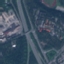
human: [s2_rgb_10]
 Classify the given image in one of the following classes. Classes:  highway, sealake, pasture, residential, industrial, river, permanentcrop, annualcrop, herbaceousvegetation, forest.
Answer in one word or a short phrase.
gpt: Highway